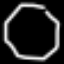
Label: octagon